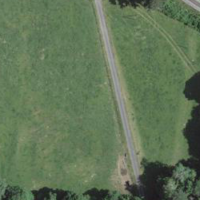
EUNIS habitat code: 52
Species observed at this site:
Primula veris